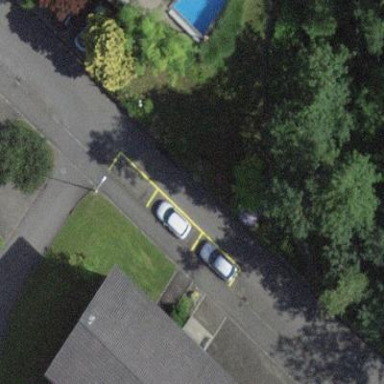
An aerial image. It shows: Parking lane for vehicles.